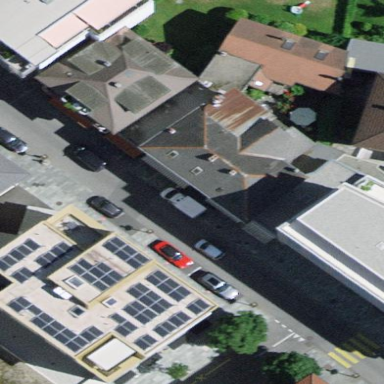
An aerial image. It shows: Fast food restaurant building.